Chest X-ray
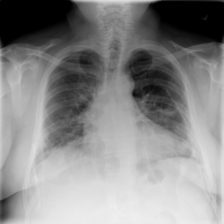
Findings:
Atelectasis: negative
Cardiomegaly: negative
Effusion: negative
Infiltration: positive
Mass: negative
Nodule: negative
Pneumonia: negative
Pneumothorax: positive
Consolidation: negative
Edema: negative
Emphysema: negative
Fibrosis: negative
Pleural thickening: negative
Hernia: negative